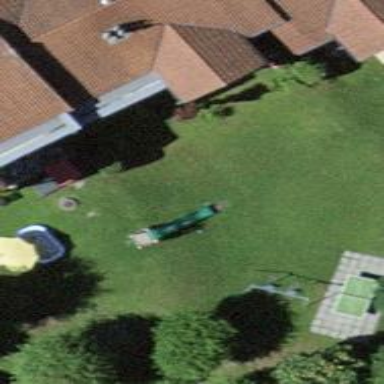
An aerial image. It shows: Playground with slide.